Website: apple
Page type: order-tracking
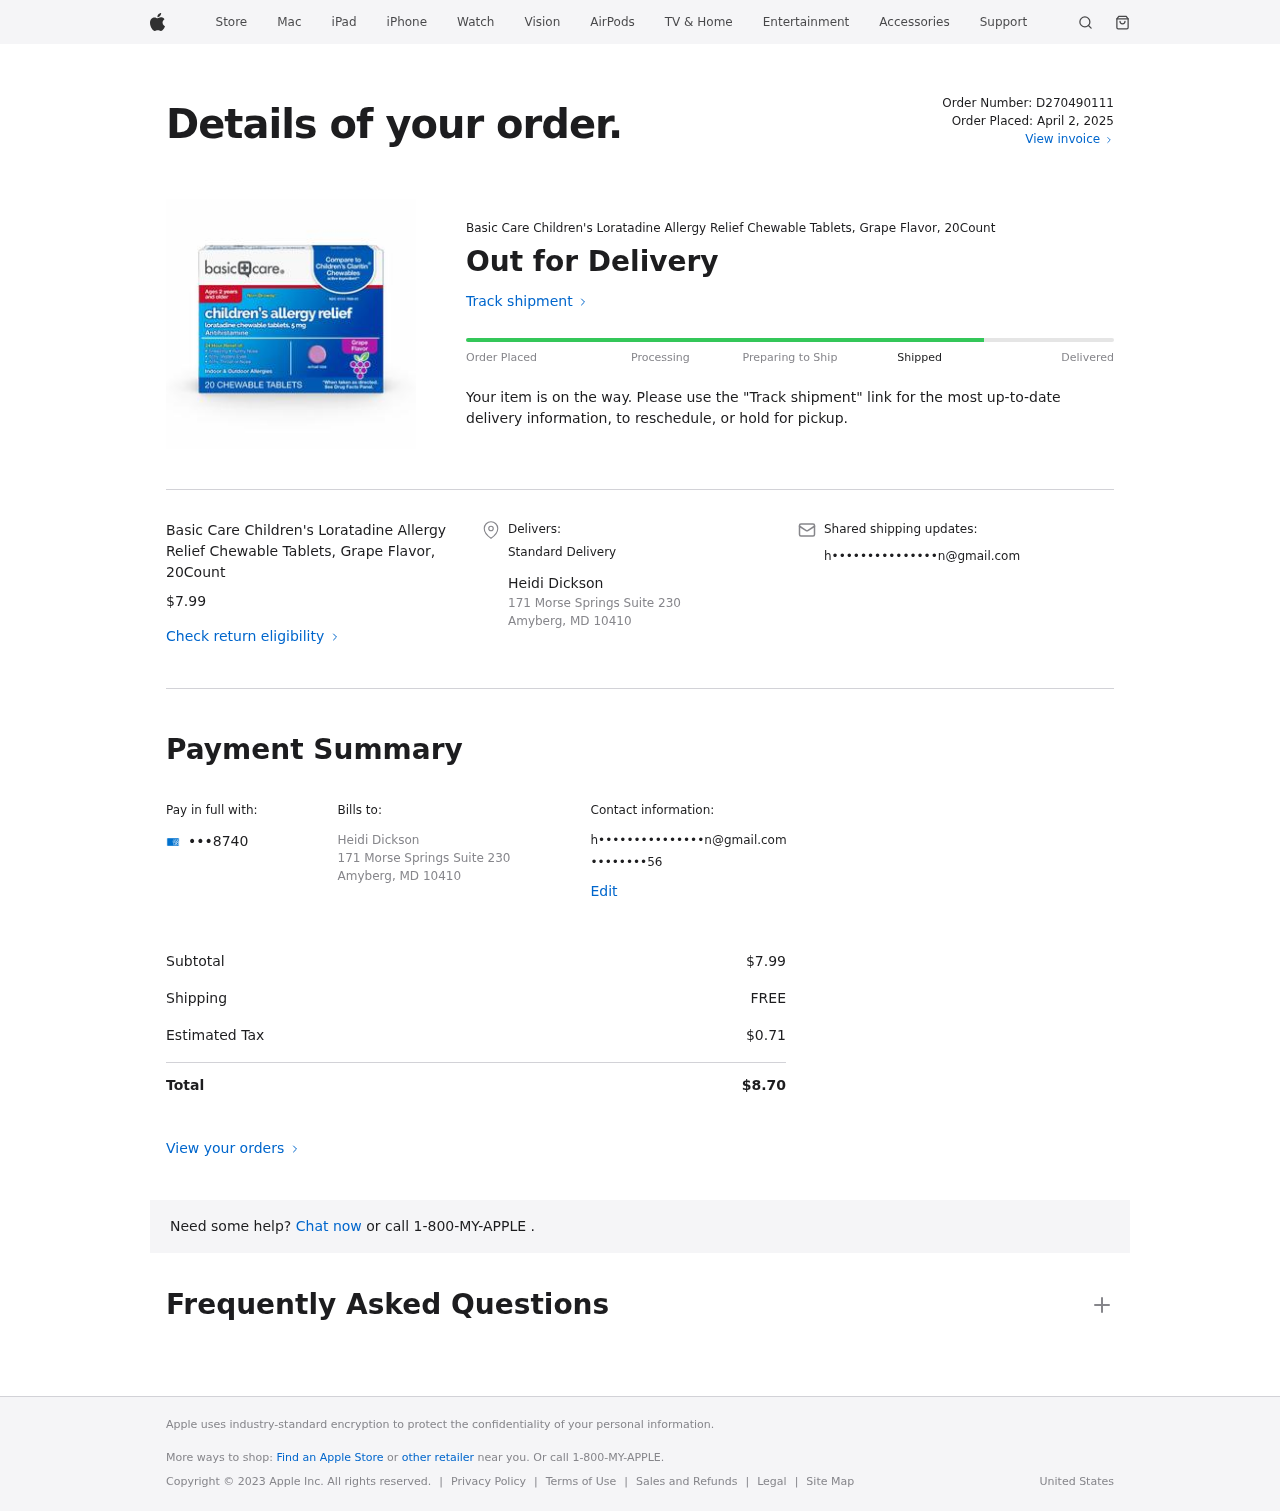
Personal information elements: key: PII_CARD_LAST4
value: •••8740
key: PII_CITY_STATE_ZIP
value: Amyberg, MD 10410
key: PII_EMAIL
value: h•••••••••••••••n@gmail.com
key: PII_FULLNAME
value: Heidi Dickson
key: PII_PHONE
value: ••••••••56
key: PII_STREET
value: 171 Morse Springs Suite 230
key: PII_FULLNAME2
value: Heidi Dickson
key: PII_STREET2
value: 171 Morse Springs Suite 230
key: PII_CITY_STATE_ZIP2
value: Amyberg, MD 10410
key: PII_EMAIL2
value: h•••••••••••••••n@gmail.com
Product elements: key: PRODUCT1_NAME
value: Basic Care Children's Loratadine Allergy Relief Chewable Tablets, Grape Flavor, 20Count
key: PRODUCT1_PRICE
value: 7.99
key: PRODUCT1_NAME2
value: Basic Care Children's Loratadine Allergy Relief Chewable Tablets, Grape Flavor, 20Count
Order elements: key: ORDER_ID
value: Order Number: D270490111
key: ORDER_DATE
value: Order Placed: April 2, 2025
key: ORDER_SUBTOTAL
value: $7.99
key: ORDER_SHIPPING_COST
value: FREE
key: ORDER_TAX
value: $0.71
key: ORDER_TOTAL
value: $8.70